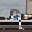
Label: 9